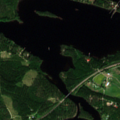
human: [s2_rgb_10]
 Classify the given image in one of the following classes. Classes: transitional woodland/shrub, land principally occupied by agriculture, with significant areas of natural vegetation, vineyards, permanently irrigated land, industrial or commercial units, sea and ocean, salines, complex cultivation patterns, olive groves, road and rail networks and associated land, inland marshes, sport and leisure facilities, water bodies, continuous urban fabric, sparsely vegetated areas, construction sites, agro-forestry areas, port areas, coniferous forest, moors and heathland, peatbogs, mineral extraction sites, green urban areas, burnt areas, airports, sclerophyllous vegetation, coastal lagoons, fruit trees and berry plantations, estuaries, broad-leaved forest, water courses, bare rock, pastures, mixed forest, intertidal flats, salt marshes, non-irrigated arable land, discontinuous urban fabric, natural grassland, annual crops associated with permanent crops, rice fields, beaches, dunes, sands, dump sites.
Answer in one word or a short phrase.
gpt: coniferous forest, mixed forest, water bodies